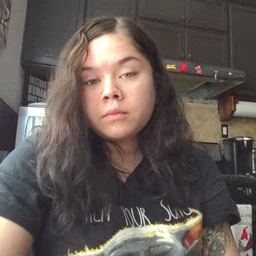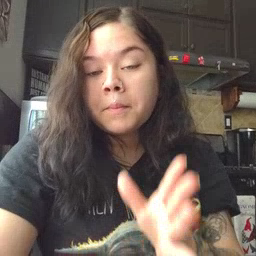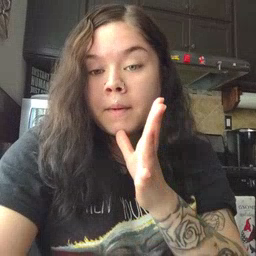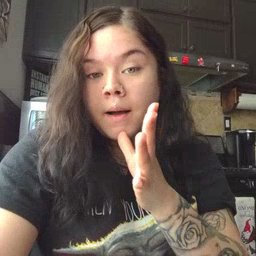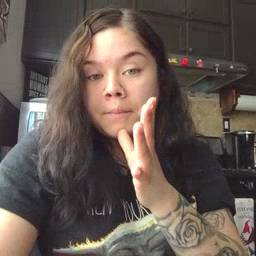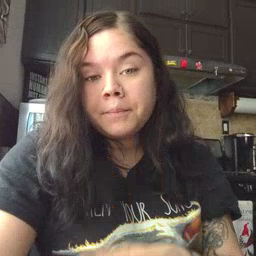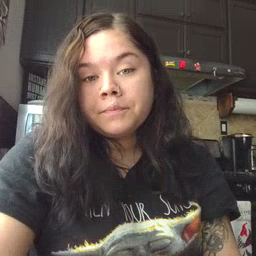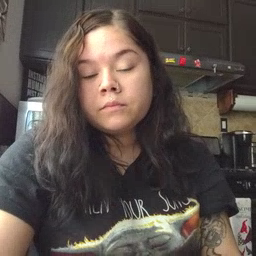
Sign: mom